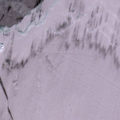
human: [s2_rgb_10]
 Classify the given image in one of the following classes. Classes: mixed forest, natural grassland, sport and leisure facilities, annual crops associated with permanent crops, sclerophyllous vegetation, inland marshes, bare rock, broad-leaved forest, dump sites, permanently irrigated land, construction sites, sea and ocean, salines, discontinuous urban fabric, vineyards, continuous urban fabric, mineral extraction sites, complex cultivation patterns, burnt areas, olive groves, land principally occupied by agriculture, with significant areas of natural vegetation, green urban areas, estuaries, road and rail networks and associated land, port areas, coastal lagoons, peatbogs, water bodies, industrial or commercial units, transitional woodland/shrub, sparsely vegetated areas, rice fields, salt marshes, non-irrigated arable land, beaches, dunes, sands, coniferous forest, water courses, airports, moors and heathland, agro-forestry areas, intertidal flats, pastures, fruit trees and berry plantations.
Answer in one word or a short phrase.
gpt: sea and ocean